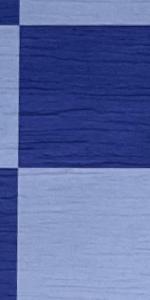
Label: Empty